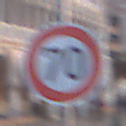
Verkehrszeichen: Geschwindigkeit70
Umgebung: Outdoor, Urban
Tageszeit: SunriseSunset
Wetter: Clear
Licht: Natural
Jahreszeit: NotSpecified
Kontrast: MediumContrast